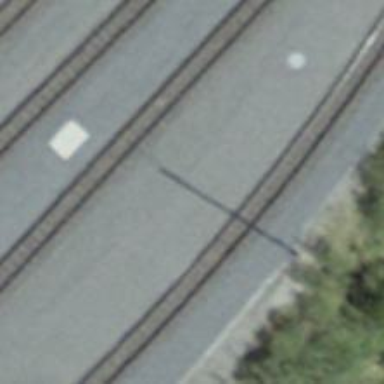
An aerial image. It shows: Narrow-gauge railway yard with electrified tracks featuring contact line.